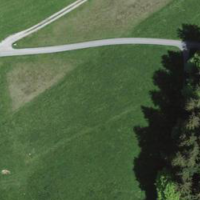
EUNIS habitat code: 24
Species observed at this site:
Daucus carota
Knautia arvensis